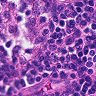
Metastatic tissue present: no